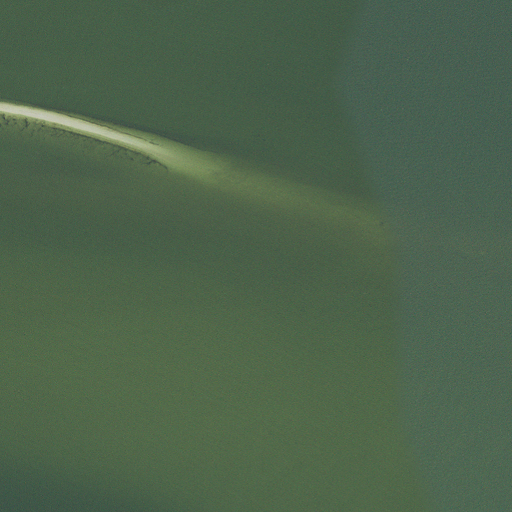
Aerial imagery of bar in Maryland named Heron Island Bar containing only open water